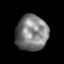
Tissue: lung
Cell type: T cells
Senescence score: 0.2411
Nuclear area (px): 1112
Mean DAPI intensity: 126.313